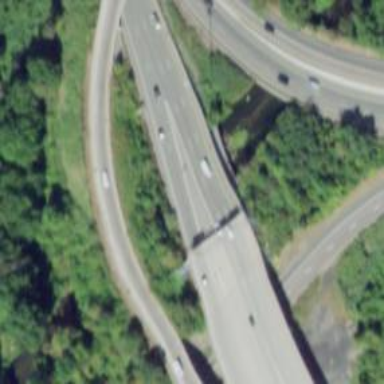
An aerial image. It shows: Motorway bridge.